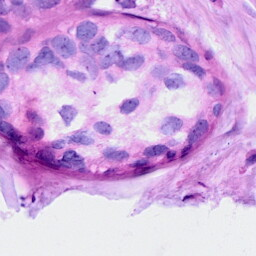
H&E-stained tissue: Breast